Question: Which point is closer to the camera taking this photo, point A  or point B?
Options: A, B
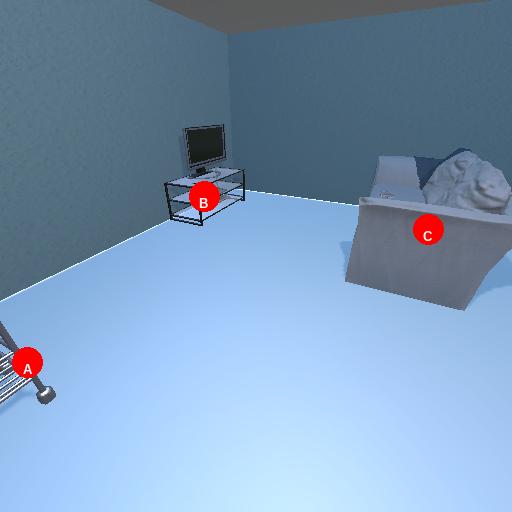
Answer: A